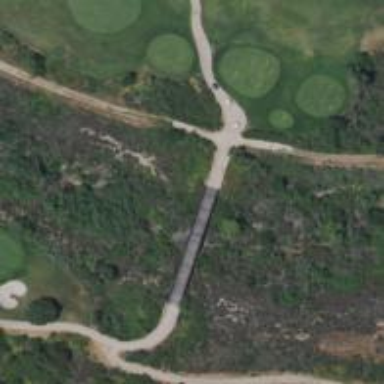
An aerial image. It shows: Service road that includes bridge over golf cart path.